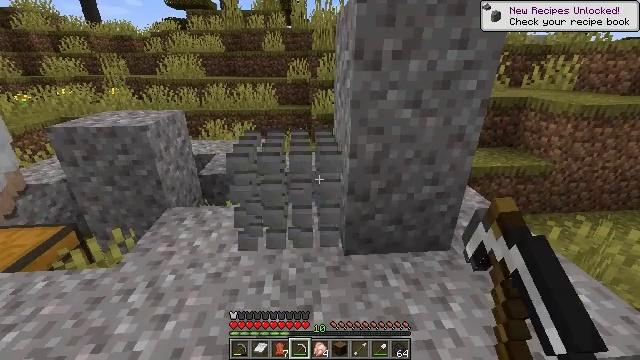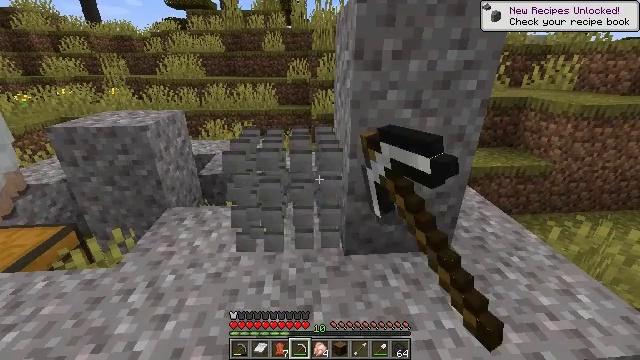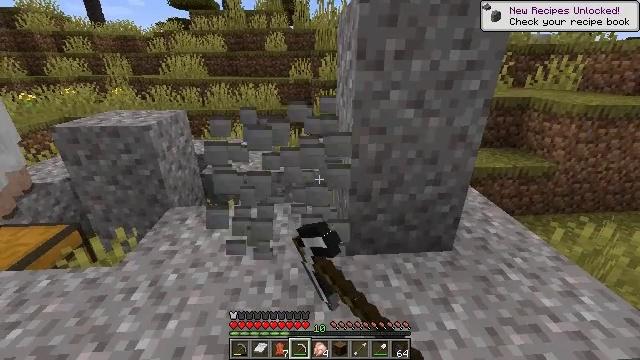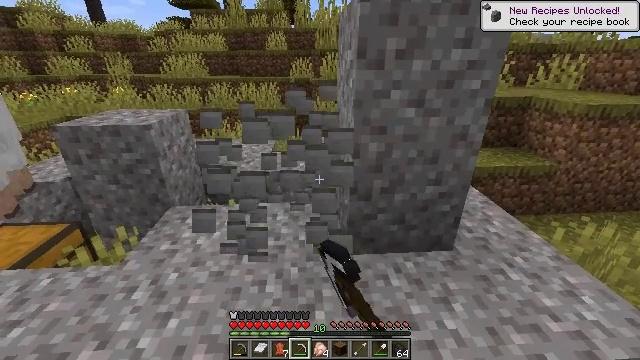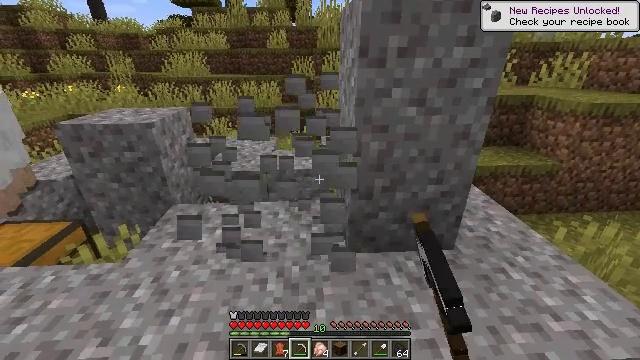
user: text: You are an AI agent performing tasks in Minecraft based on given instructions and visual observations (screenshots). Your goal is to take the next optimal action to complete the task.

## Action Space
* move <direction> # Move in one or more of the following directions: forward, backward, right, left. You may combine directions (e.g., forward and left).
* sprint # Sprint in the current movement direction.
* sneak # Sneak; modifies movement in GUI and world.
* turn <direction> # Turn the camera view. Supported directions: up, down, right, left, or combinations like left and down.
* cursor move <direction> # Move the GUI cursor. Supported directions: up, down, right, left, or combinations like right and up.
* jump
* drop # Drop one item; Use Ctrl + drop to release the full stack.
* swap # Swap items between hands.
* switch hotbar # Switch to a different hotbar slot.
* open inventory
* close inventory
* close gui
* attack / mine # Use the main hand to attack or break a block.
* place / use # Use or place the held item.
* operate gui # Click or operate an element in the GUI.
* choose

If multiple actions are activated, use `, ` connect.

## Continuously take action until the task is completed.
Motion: motion action
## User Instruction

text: Break the mossy stone bricks in a structure.
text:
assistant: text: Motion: attack / mine
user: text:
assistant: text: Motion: attack / mine
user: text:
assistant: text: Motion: attack / mine
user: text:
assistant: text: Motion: attack / mine
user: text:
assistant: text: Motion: no_op